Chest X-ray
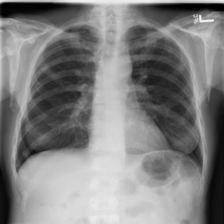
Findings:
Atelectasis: negative
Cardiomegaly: negative
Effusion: negative
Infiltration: negative
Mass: negative
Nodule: negative
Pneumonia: negative
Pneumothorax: negative
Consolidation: negative
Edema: negative
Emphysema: negative
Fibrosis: negative
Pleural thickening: negative
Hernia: negative